Field crop: maize
Growth stage: 2
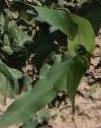
Species: maize